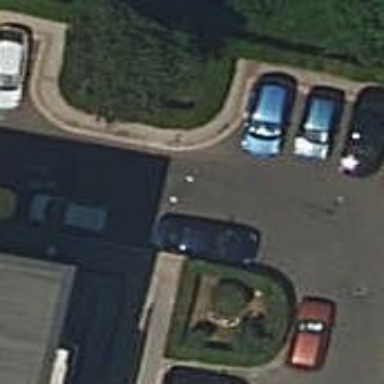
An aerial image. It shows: Bollard barrier.